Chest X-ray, AP view. Patient: 61 years old, sex F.
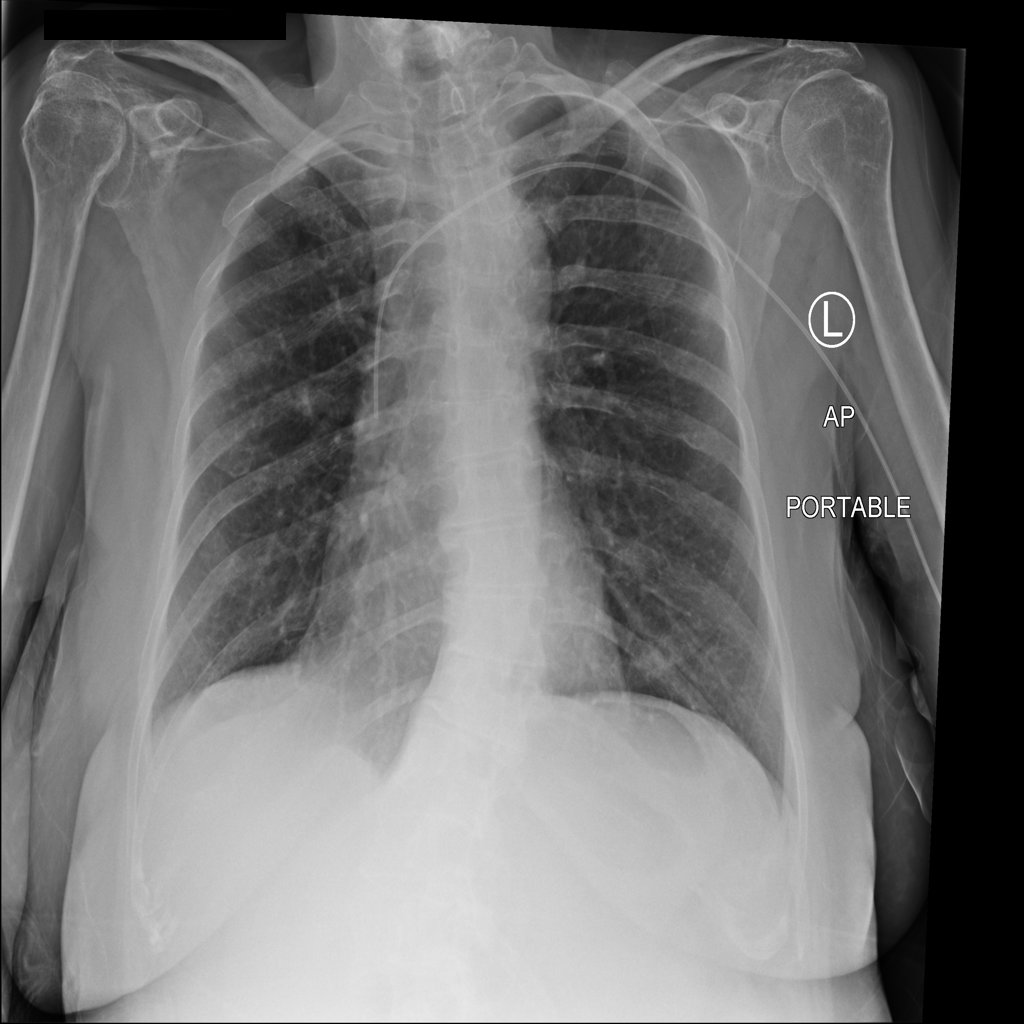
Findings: No Finding